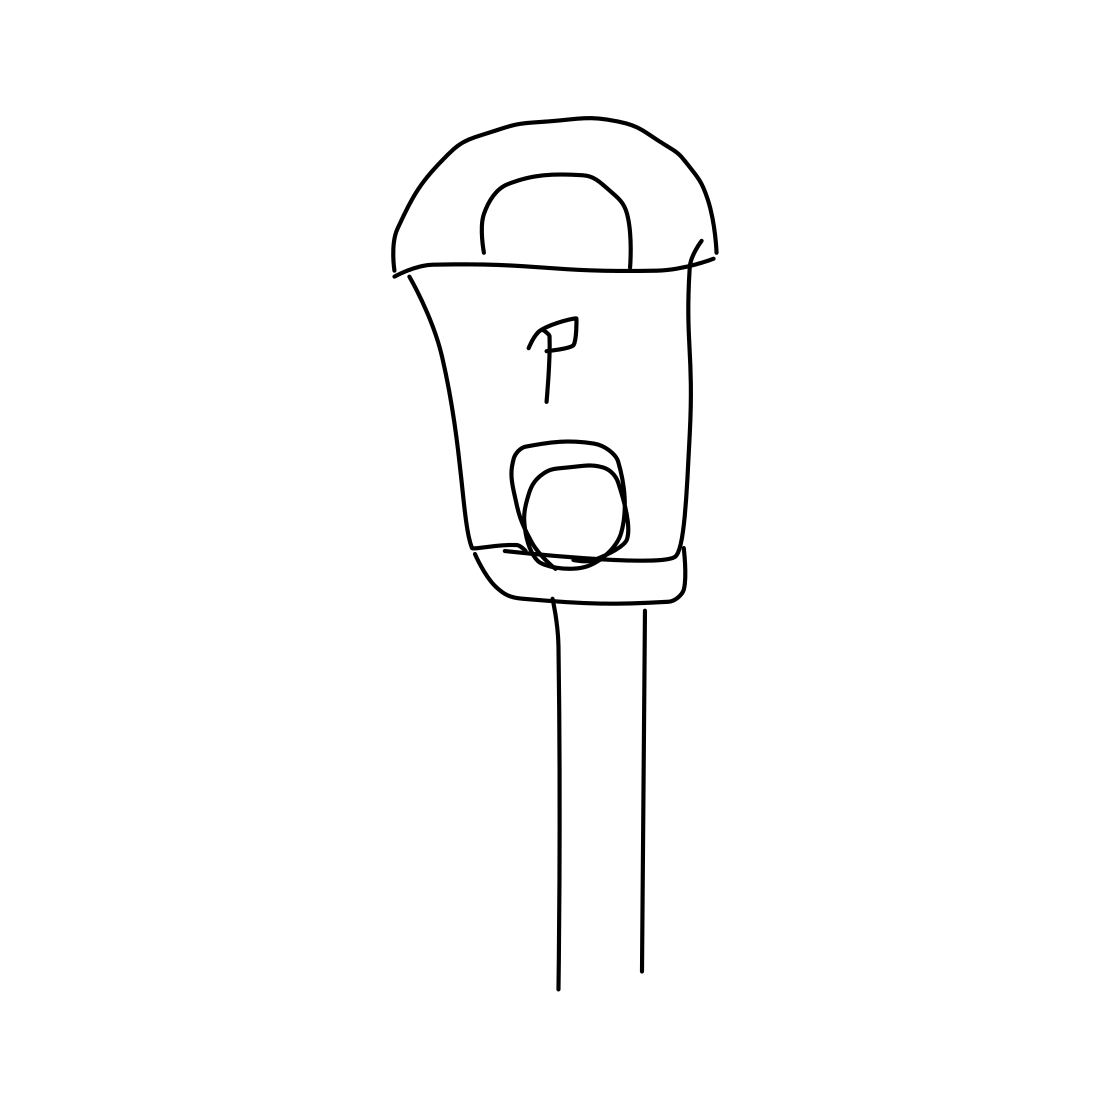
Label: parking meter